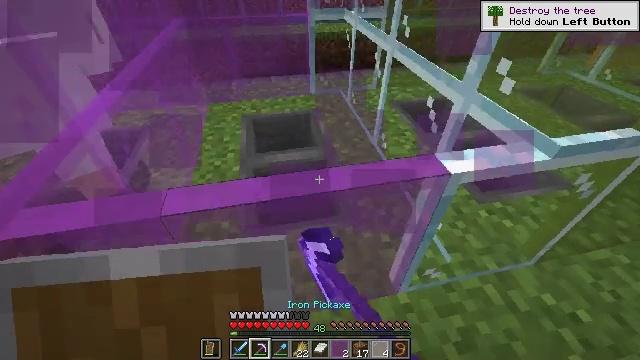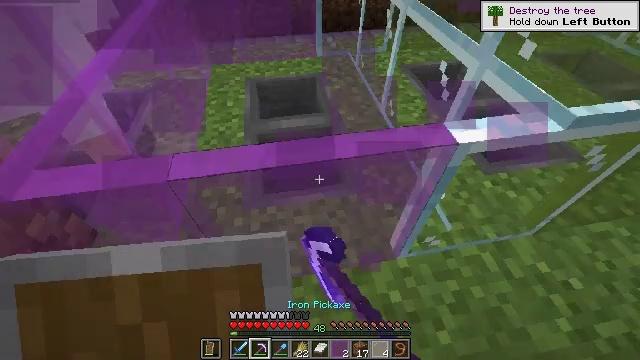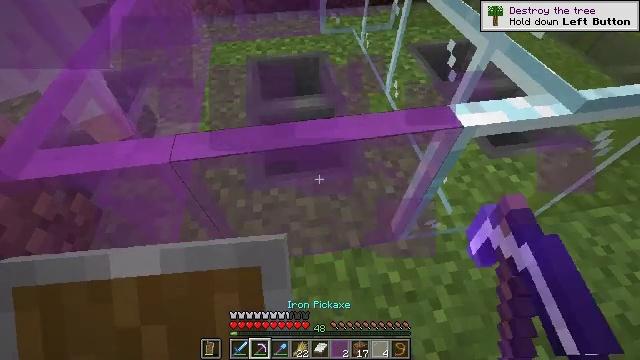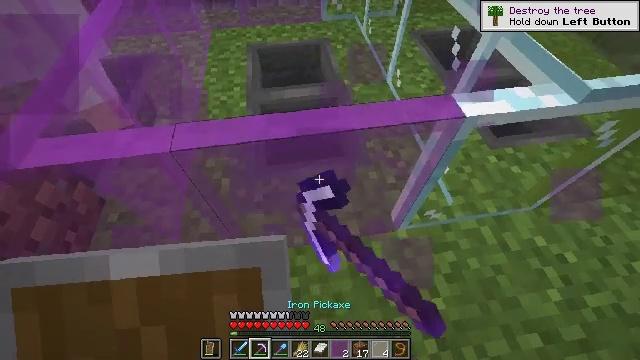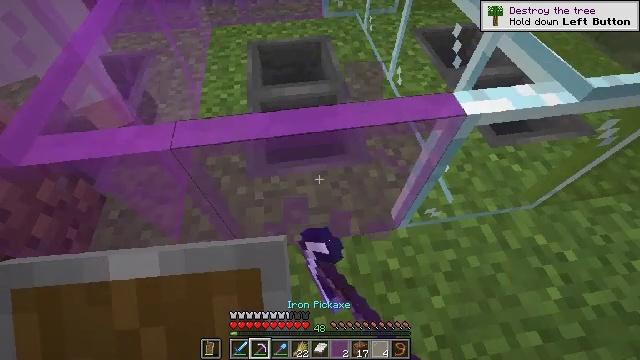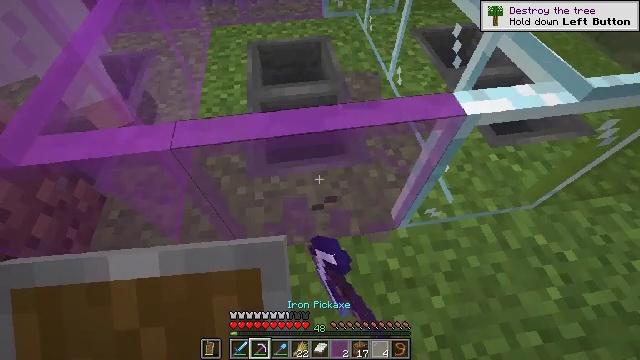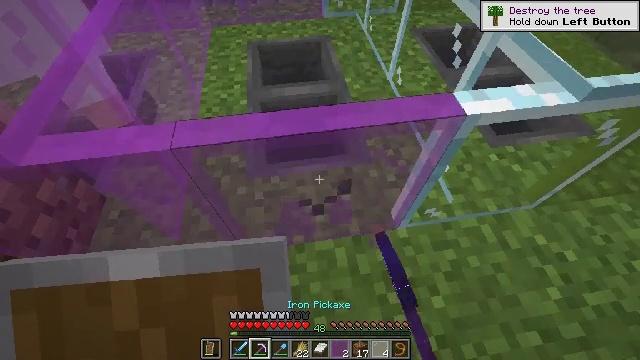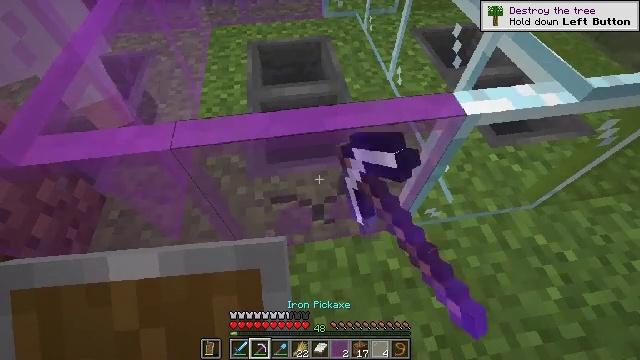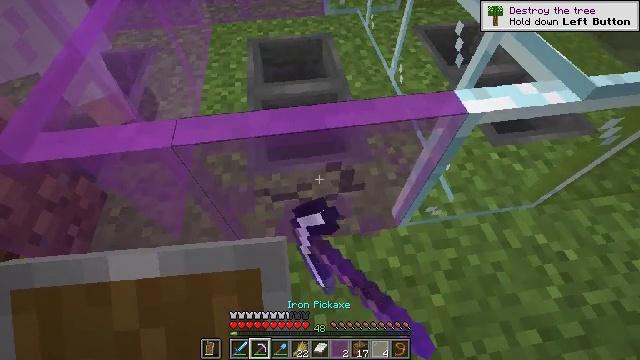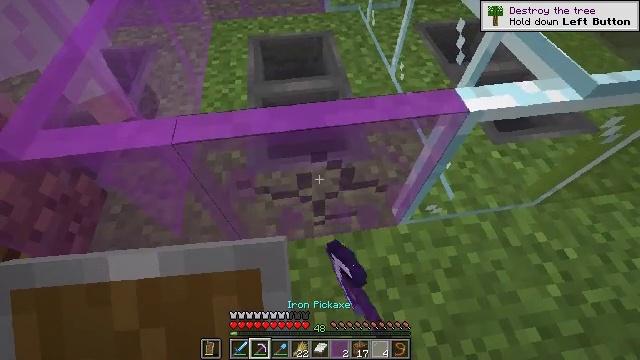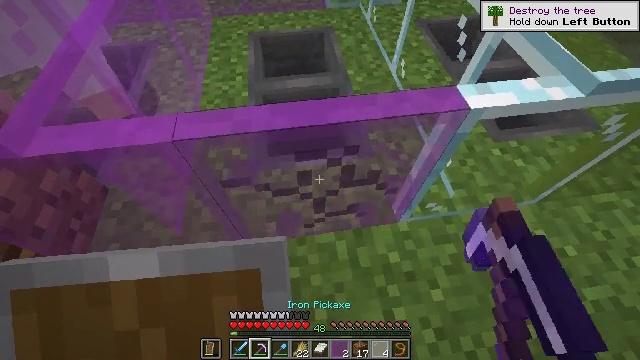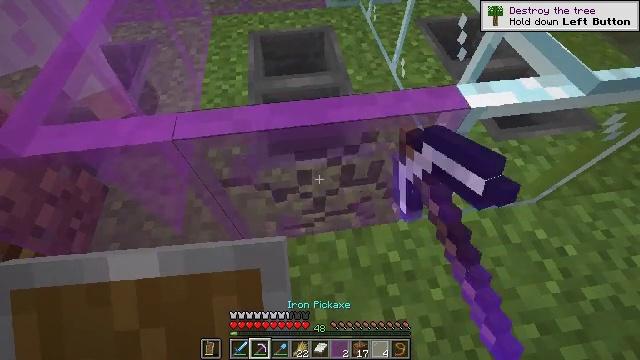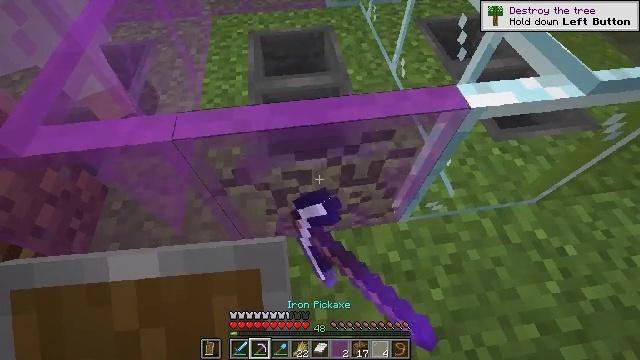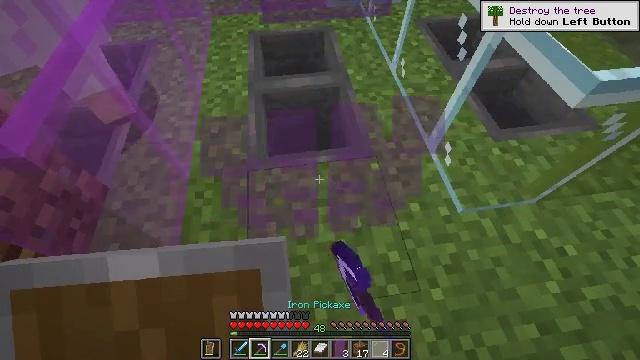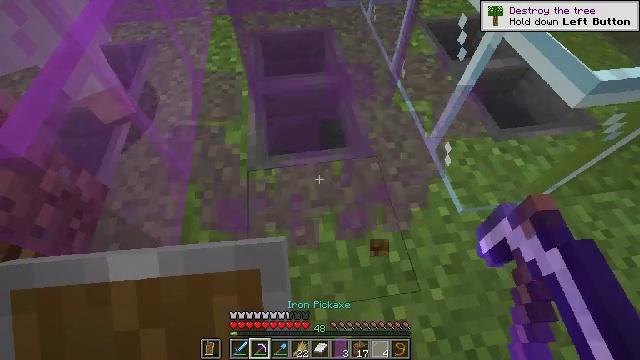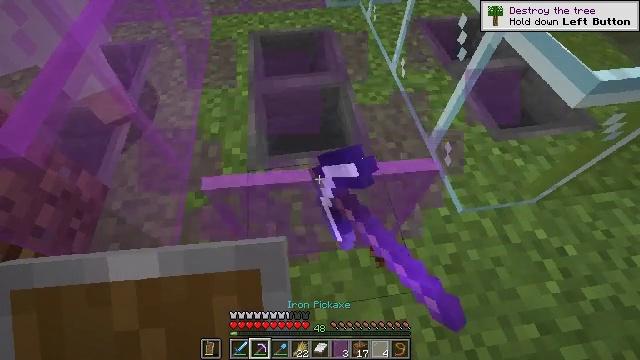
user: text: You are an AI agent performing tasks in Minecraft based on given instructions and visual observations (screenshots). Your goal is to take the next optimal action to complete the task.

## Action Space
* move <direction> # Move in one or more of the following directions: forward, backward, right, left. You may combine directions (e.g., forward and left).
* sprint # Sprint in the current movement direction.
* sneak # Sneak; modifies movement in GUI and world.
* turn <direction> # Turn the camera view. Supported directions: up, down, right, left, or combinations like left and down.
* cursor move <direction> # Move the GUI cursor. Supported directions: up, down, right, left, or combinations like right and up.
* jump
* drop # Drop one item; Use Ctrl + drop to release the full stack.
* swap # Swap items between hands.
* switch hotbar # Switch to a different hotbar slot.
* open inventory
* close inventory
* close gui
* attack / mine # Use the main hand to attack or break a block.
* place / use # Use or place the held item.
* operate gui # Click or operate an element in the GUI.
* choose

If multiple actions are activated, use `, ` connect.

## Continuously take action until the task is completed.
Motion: motion action
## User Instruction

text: Mine magenta stained glass pane carefully.
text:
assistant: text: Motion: turn left and down, attack / mine
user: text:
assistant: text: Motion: turn down, attack / mine
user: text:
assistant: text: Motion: turn down, attack / mine
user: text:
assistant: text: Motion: attack / mine
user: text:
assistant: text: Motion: attack / mine
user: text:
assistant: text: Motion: attack / mine
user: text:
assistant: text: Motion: attack / mine
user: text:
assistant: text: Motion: attack / mine
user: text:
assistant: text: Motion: attack / mine
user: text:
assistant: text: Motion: attack / mine
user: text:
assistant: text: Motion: attack / mine
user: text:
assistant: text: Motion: attack / mine
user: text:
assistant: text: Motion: attack / mine
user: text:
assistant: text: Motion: attack / mine
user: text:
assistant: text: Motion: attack / mine
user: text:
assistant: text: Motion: attack / mine
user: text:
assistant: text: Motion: attack / mine
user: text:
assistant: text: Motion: attack / mine